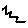
Label: zigzag